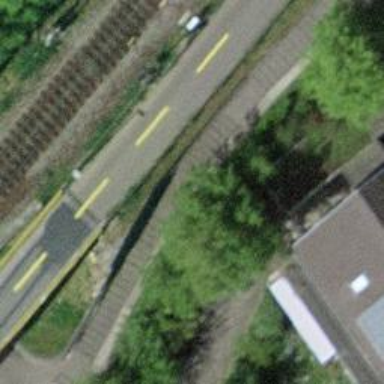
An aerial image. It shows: Asphalt steps with ramp.